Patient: sex F, age 62
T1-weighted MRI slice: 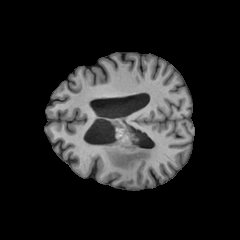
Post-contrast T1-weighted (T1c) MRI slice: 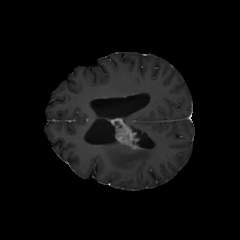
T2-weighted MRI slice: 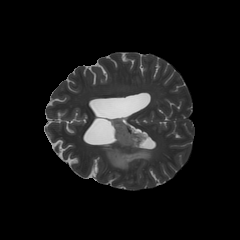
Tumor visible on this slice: yes
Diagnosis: Glioblastoma, IDH-wildtype
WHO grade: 4